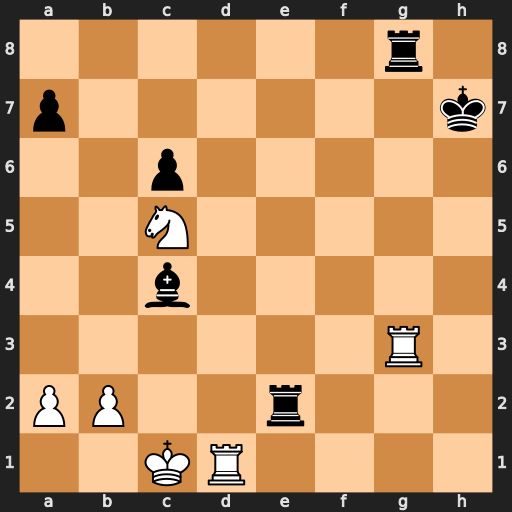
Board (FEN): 6r1/p6k/2p5/2N5/2b5/6R1/PP2r3/2KR4
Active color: w
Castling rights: -
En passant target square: -
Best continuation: Rh1+ Rh2 Rxh2#